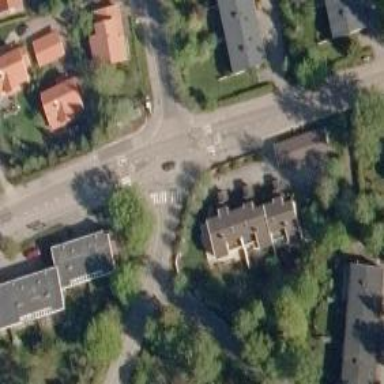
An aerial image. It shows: Road with "give way" sign.